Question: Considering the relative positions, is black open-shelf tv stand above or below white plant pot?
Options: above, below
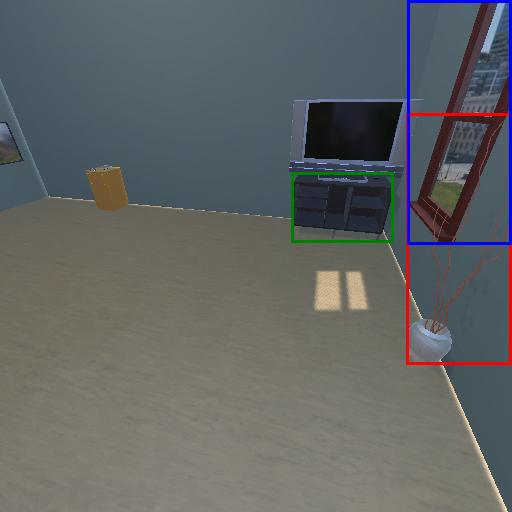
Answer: above